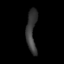
Tissue: lung
Cell type: Epithelial cells
Senescence score: 0.1907
Nuclear area (px): 407
Mean DAPI intensity: 57.339